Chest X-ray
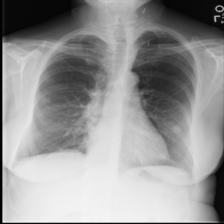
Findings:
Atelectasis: negative
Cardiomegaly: negative
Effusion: negative
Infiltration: negative
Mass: negative
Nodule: positive
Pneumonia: negative
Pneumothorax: negative
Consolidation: negative
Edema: negative
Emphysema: negative
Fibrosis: negative
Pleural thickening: negative
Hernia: negative